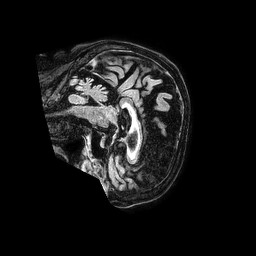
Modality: FLAIR
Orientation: sagittal
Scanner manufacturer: philips
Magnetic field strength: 1.5 T
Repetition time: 4.8 s
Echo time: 0.3 s